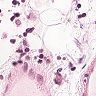
Metastatic tissue present: no